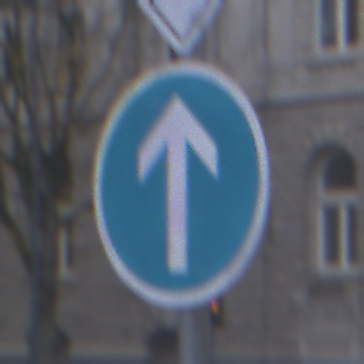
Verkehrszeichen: VorgeschriebeneFahrtrichtungGeradeaus
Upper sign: Vorfahrtsstrasse
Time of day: SunriseSunset
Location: Outdoor (Urban)
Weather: PartlyCloudy
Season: NotSpecified
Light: Natural